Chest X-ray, PA view. Patient: 54 years old, sex M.
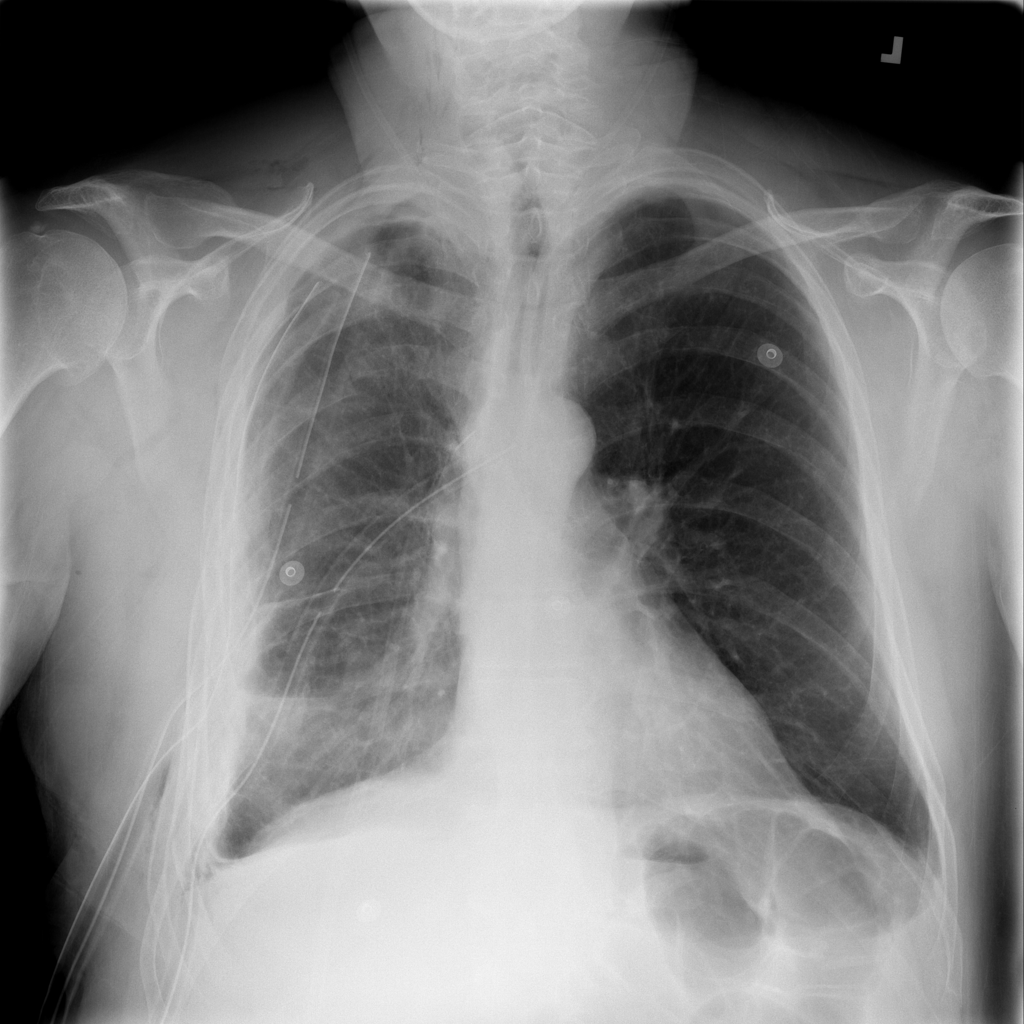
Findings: Emphysema